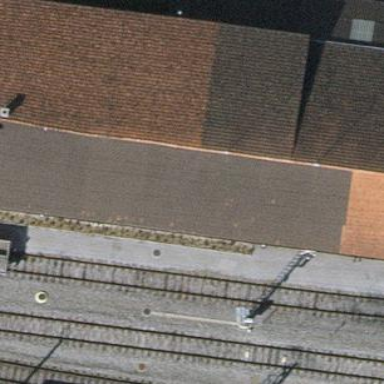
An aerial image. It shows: Transportation building with gabled roof. It is located near railway stop.